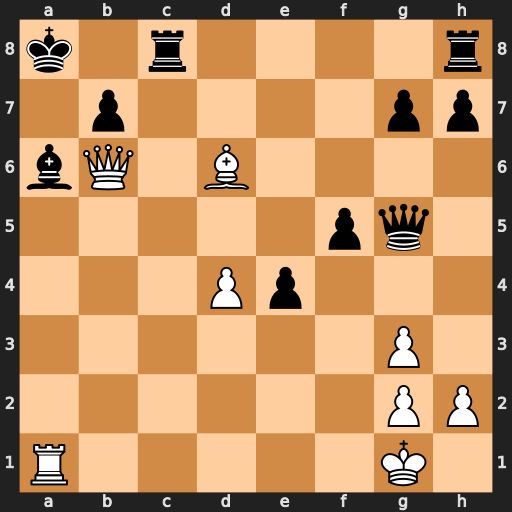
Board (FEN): k1r4r/1p4pp/bQ1B4/5pq1/3Pp3/6P1/6PP/R5K1
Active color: w
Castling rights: -
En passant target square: -
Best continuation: Rxa6+ bxa6 Qxa6#